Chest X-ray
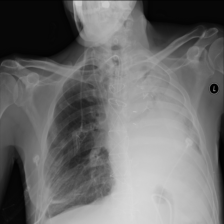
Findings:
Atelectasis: positive
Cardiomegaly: negative
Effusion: negative
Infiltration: negative
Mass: negative
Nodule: negative
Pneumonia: negative
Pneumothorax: negative
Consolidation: negative
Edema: negative
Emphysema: negative
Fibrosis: negative
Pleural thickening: negative
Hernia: negative